Field crop: maize
Growth stage: 2
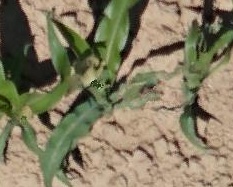
Species: maize